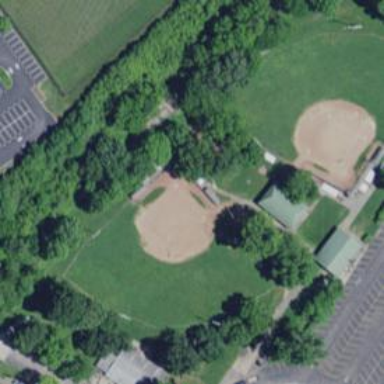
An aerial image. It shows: Baseball pitch for leisure land activities.